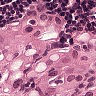
Metastatic tissue present: yes